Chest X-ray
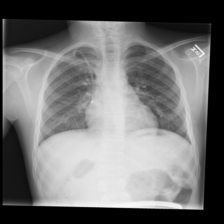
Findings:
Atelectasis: negative
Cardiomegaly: negative
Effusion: negative
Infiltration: positive
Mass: negative
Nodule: negative
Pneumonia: negative
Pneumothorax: negative
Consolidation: negative
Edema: negative
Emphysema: negative
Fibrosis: negative
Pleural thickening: negative
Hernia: negative